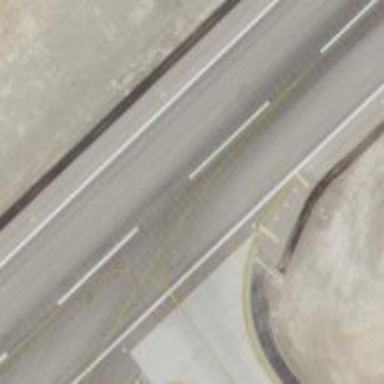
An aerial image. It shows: View of taxiway at the airport.